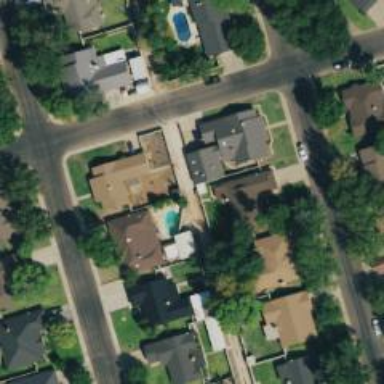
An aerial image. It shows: Neighborhood.